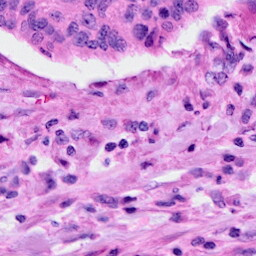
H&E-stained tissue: Cervix